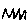
Label: zigzag